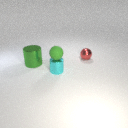
small cyan metal cylinder below small green rubber sphere